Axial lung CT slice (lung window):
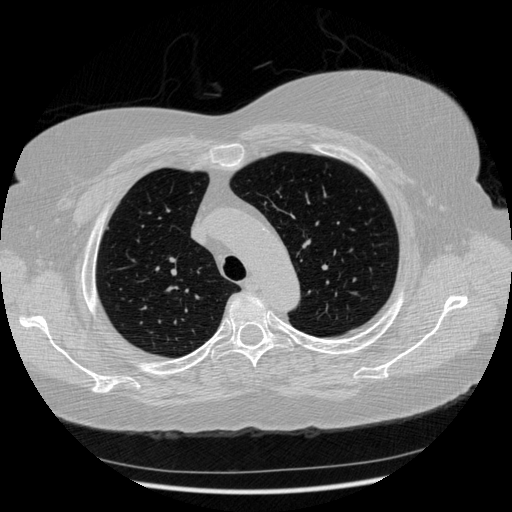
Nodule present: no